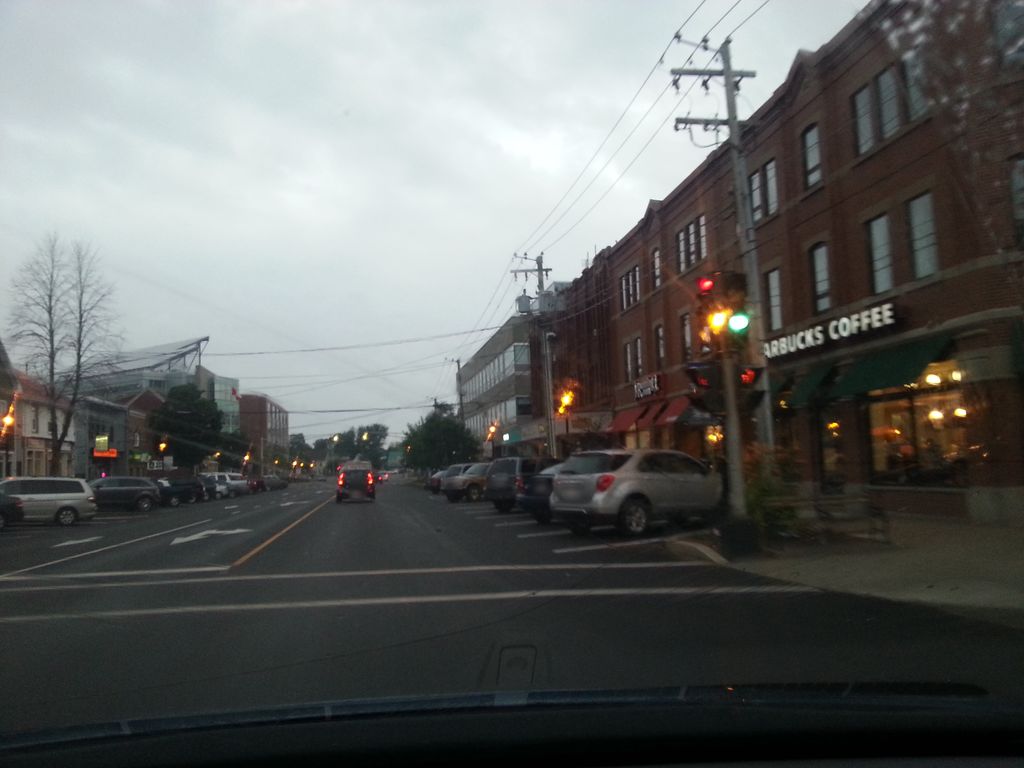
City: charlottetown